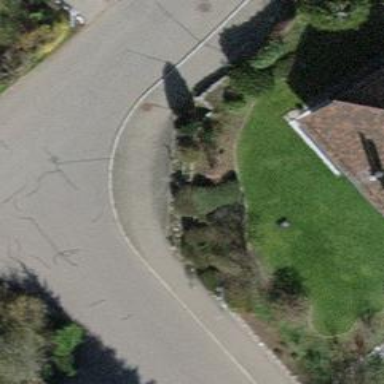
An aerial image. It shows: Asphalt sidewalk.